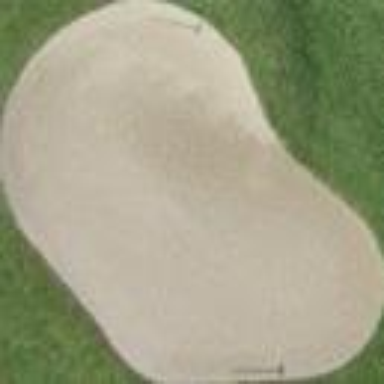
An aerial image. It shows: Sandy area is golf bunker.